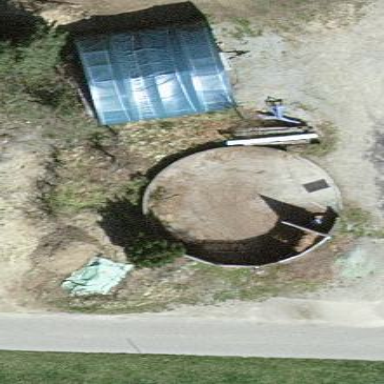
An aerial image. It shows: Storage tank which is man-made.